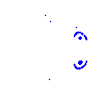
Particle: electron